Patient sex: M
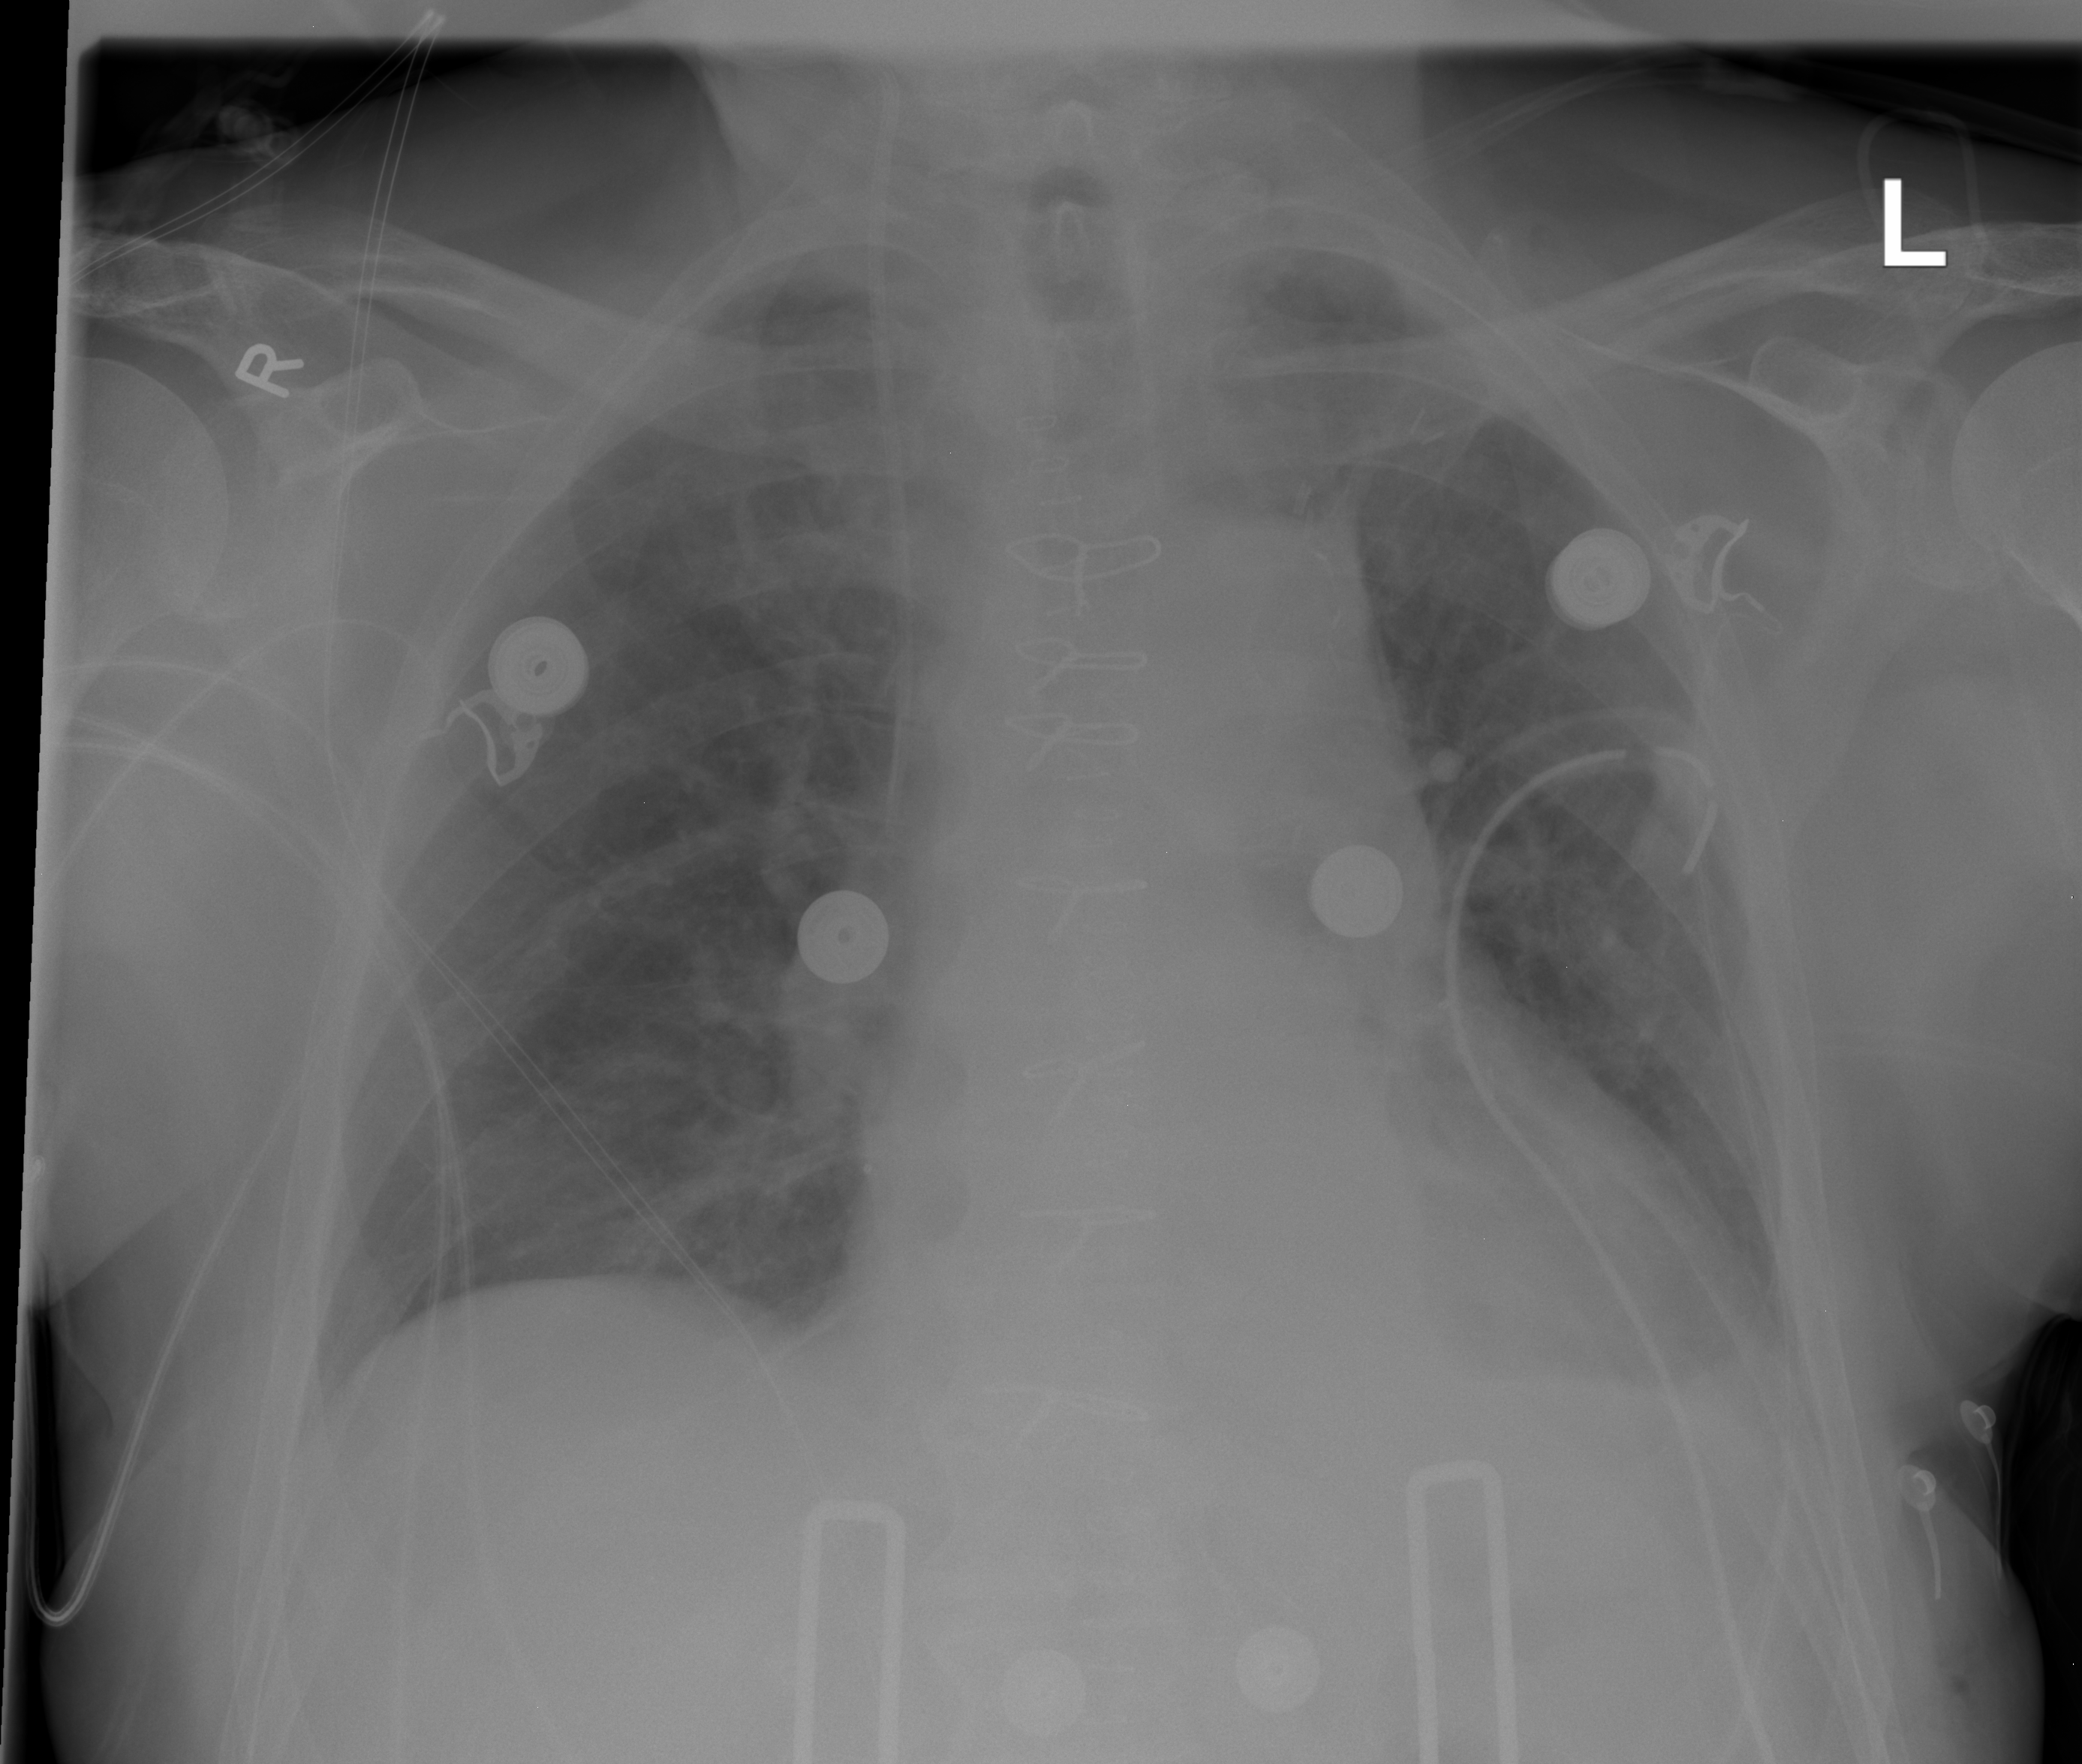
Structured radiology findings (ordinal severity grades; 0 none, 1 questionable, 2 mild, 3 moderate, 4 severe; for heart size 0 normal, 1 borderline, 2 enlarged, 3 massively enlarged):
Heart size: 1
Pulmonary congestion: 0
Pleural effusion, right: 0
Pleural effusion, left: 2
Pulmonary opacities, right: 0
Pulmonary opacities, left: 0
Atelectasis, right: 0
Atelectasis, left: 2